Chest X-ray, AP view. Patient: 61 years old, sex M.
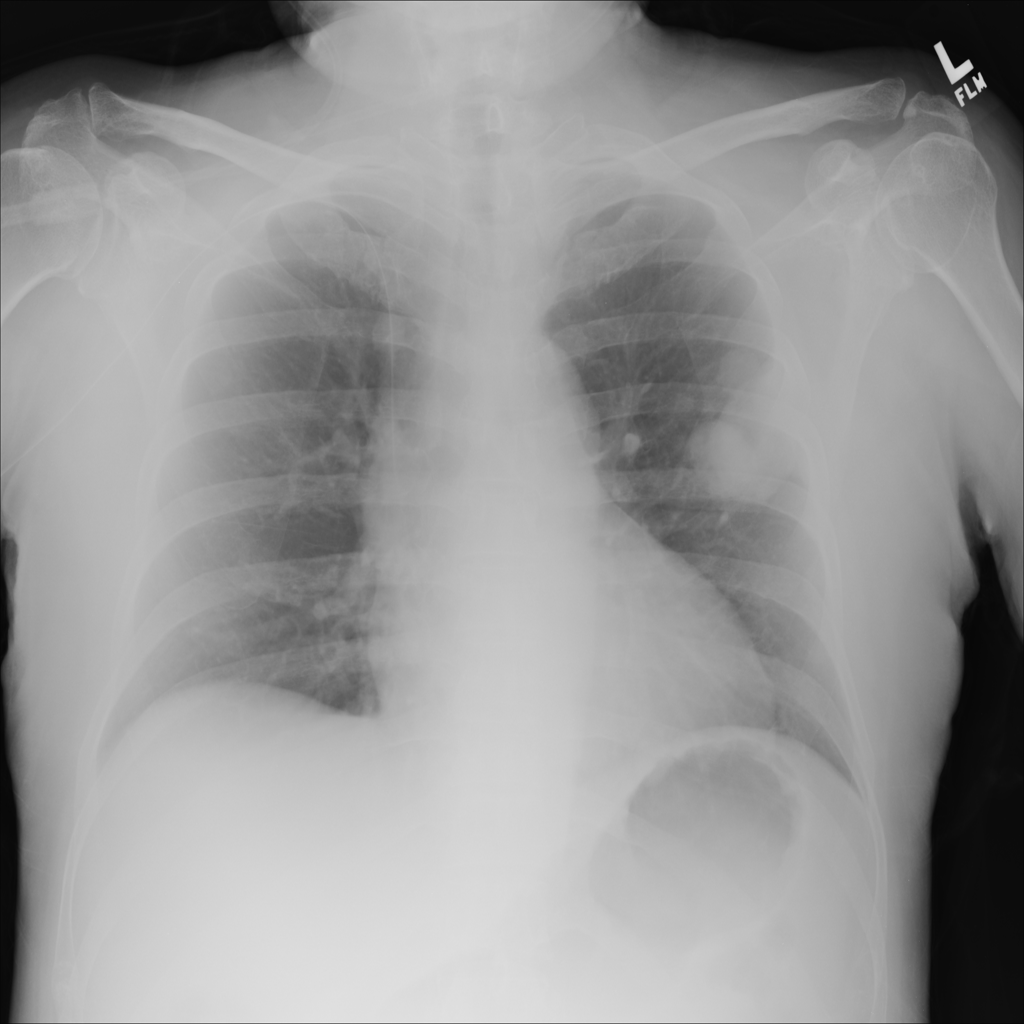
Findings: No Finding